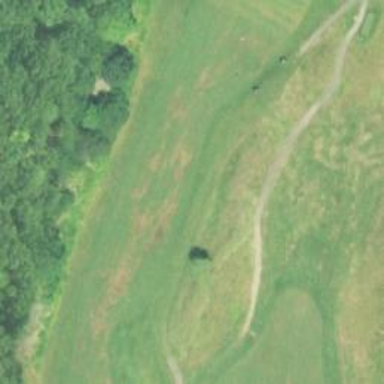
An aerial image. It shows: View of golf hole.